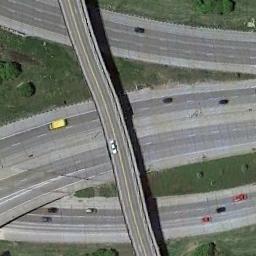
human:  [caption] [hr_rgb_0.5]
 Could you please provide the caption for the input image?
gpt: The cross-line overpass is over the roads and some cars are driving on the roads .

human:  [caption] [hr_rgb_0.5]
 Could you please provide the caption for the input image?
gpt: There are many cars on the road under the overpass .

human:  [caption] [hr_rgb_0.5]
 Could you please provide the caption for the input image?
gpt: The overpass is next to the grass with some cars .

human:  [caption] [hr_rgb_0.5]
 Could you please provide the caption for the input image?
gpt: There are two overpasses and three lakes in this area .

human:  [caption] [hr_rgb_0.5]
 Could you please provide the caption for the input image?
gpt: There are green lawns around the overpass .